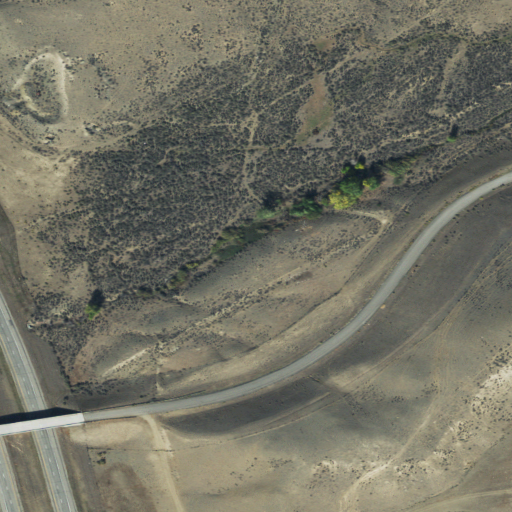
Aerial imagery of valley in Montana named Soap Gulch containing grassland, low intensity development, shrub, open development, and medium intensity development